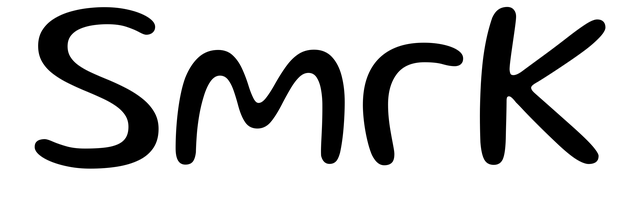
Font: Gluten_Light